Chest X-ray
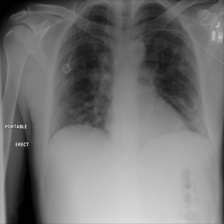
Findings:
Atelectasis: negative
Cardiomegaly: negative
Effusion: negative
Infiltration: negative
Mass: negative
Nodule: negative
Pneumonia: negative
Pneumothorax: negative
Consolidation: negative
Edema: negative
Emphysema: negative
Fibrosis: negative
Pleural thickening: negative
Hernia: negative